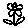
Label: flower